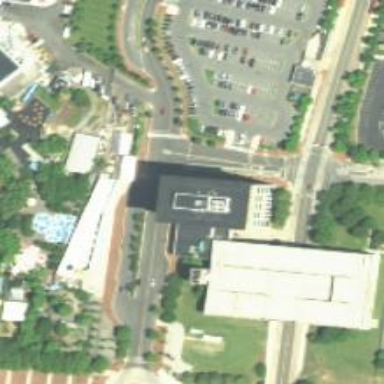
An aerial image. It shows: Public building.